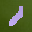
Label: 2